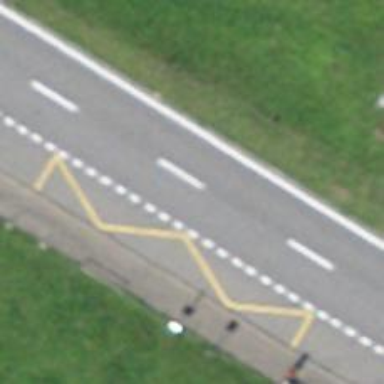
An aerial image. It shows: Public transport stop position.